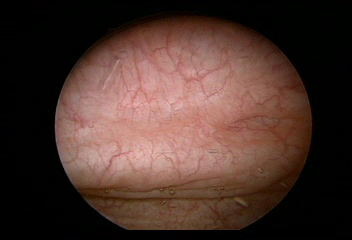
Modality: WLC
Class: Normal mucosa
Bladder cancer association: No